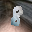
Label: 8